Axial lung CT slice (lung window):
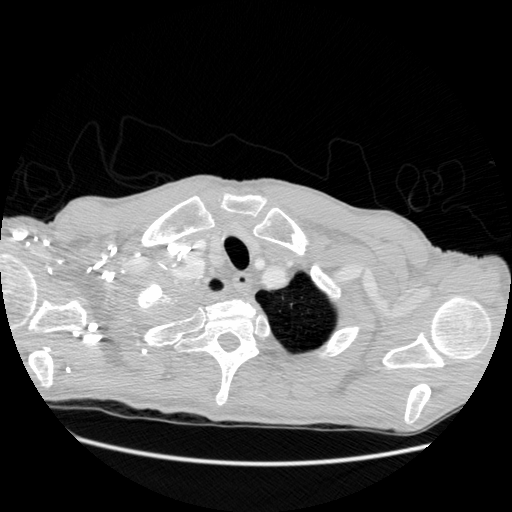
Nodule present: no